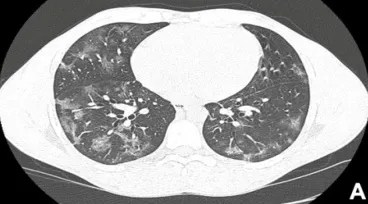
Images obtained at admission. CT scan demonstrating multiple lobe ground-glass opacities.
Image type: radiology (ct)